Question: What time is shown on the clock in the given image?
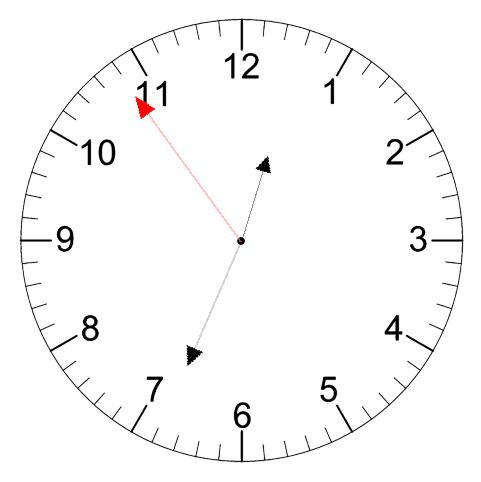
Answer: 12:33:54